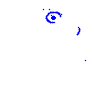
Particle: proton